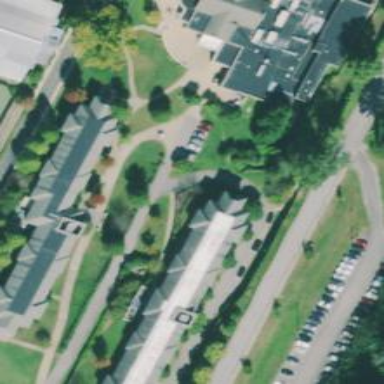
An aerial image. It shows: Dormitory building.